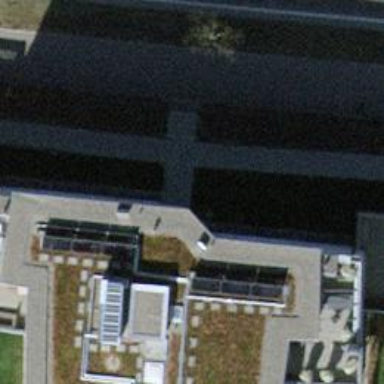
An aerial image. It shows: Concrete steps.